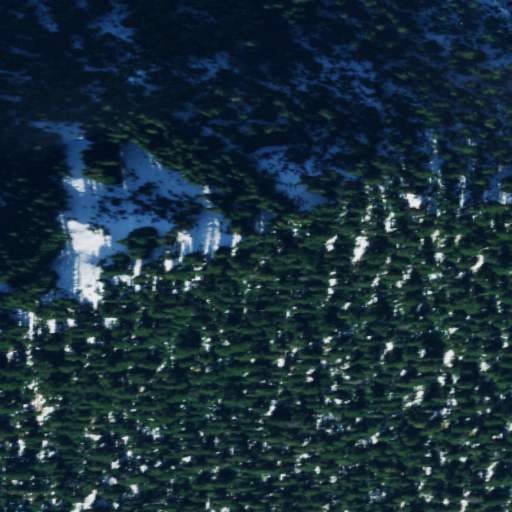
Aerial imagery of mountain in Washington named Valhalla Mountain containing only evergreen forest